Brain MRI study timepoint: preop
T1CE (contrast-enhanced T1) slice:
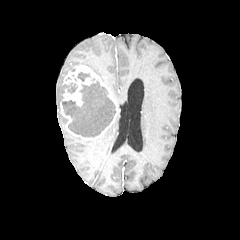
T2-FLAIR slice:
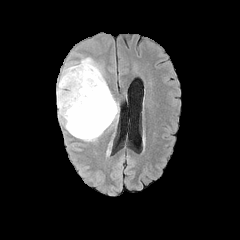